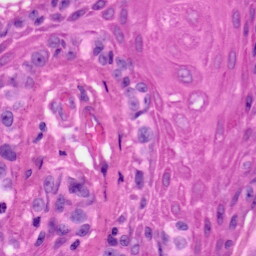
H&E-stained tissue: Skin